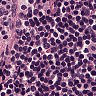
Metastatic tissue present: no